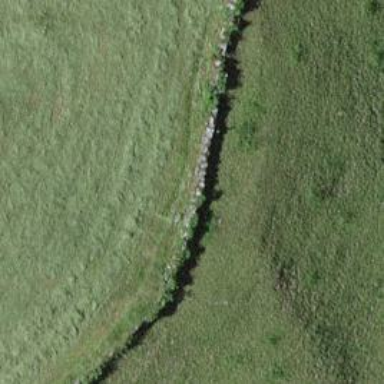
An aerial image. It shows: Wall made of dry stone.